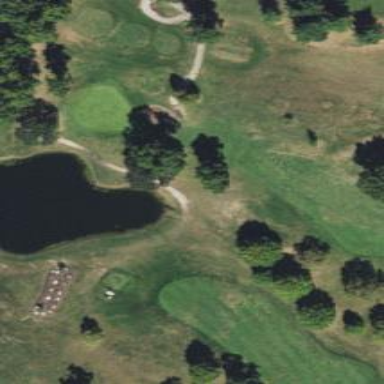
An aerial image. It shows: Golf hole.